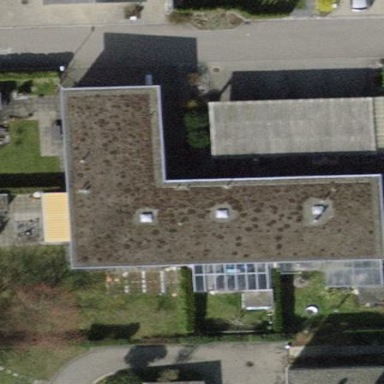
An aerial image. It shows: Terrace building with flat roof.